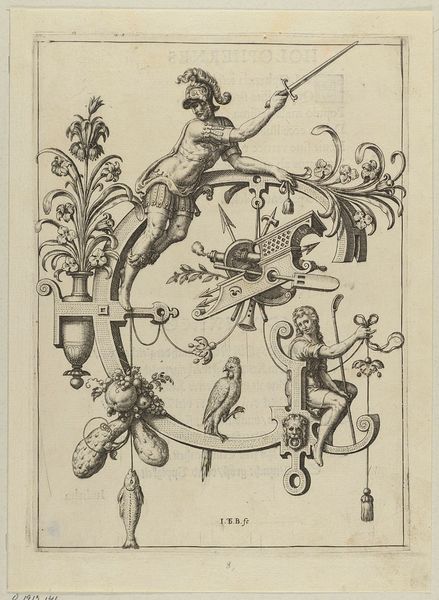
Titel: Der Buchstabe G, Blatt aus der Folge 'Nova Alphati Effictio Historiis'
Künstler: Johann Theodor de Bry
Standort: Hamburg
Institution: Museum für Kunst und Gewerbe Hamburg
Schlagwörter: kampf, mann, vogel, blume, blumen, frau, blüten, pflanze, frucht, früchte, vase, schrift, papier, grafik, graphik, ornamente, fotografie, photographie, druck, druckgraphik, druckgrafik, stich, schwert, waffen, buchstaben, waffe, helm, fisch, krieger, kupferstich, pfeil, fische, kriegerin, groteske, alphabet, rollwerk, goliath, beschlagwerk, gerippt, reproduktionen, blumenornamente, druckerzeugnisse, schweifwerk, davids, vögel, tierornamente, ornamentstich, vorlageblätter, schweifgroteske, trophäe